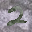
Label: 2